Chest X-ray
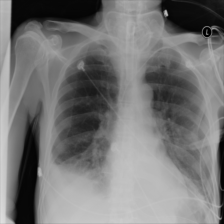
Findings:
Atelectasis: positive
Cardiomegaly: negative
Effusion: positive
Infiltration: negative
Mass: negative
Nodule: negative
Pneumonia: negative
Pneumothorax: negative
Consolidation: negative
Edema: negative
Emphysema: negative
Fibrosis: negative
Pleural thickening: negative
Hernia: negative